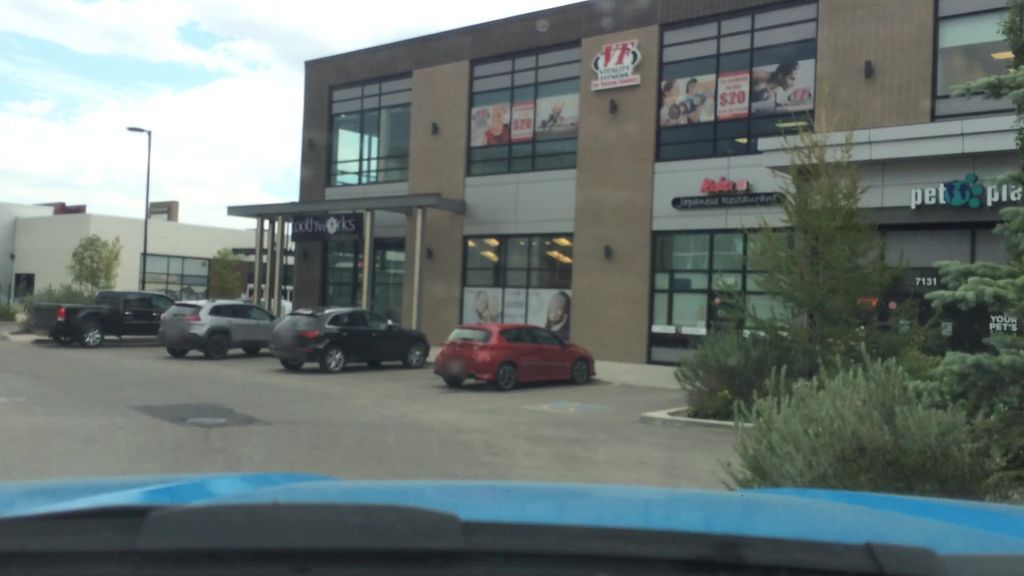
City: calgary